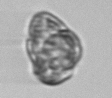
Label: Karenia